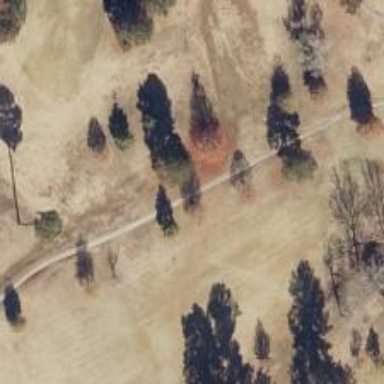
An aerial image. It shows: Service road used as golf cart path.